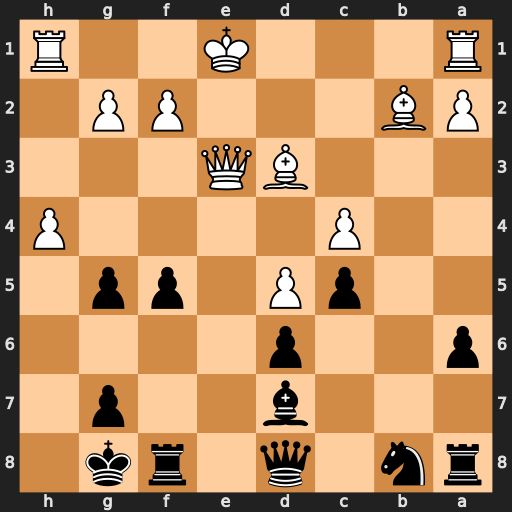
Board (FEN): rn1q1rk1/3b2p1/p2p4/2pP1pp1/2P4P/3BQ3/PB3PP1/R3K2R
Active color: b
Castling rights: KQ
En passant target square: -
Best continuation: Re8 O-O Rxe3